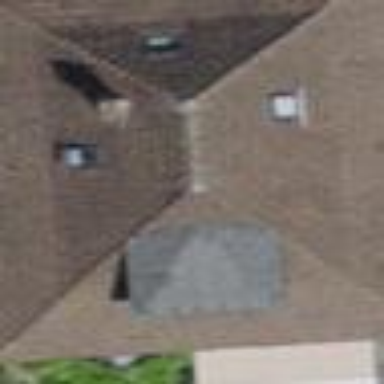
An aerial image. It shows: Residential building with hipped roof.